Question: I am working on an application in which i have a situation to send text data to backend through Ajax call.
But when the text in the text to be sent through ajax, i get the below response from my rails app
'''
Internal Server Error
invalid %-encoding
'''
i tried adding escape characters infrot of % symbol, but its not useful.
Any suggestion on this issue would be helpful.
---

thanks,
Balan
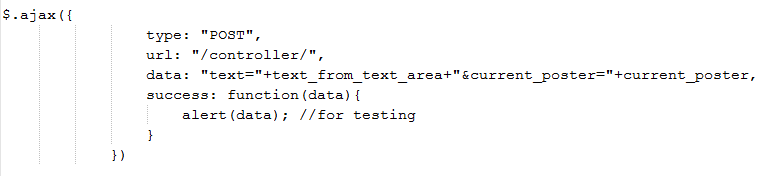
Answer: You can pass jquery an object for the data option and it should correctly escape it for you:
'''
$.ajax({
type: "POST",
url: "/controller",
data: {
text: text_from_text_area,
current_poster: current_poster
},
success: function(data){
alert(data);
}
});
'''
See the docs here: <URL>